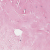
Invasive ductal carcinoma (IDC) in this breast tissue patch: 0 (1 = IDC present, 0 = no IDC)